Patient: sex F, age 49
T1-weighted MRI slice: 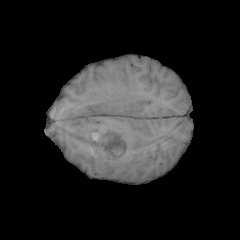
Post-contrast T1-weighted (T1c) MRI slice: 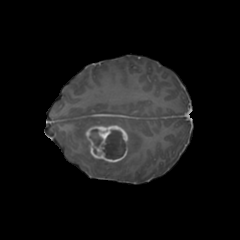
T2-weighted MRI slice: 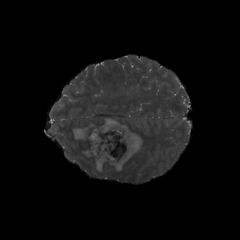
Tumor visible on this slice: yes
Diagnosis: Glioblastoma, IDH-wildtype
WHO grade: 4